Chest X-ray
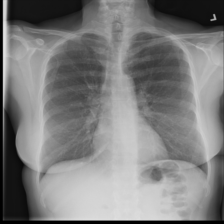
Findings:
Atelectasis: negative
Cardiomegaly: negative
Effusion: negative
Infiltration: negative
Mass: negative
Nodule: negative
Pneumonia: negative
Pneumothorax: negative
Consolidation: negative
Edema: negative
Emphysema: negative
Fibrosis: negative
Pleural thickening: negative
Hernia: negative